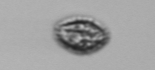
Label: Pseudochattonella_farcimen